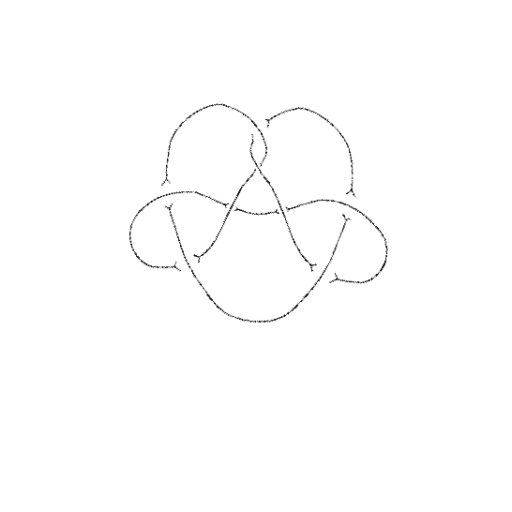
Crossing number: 8